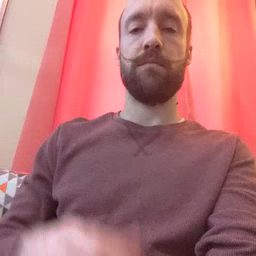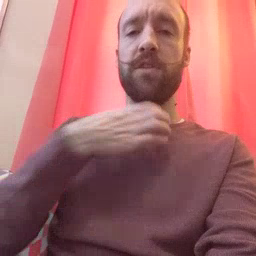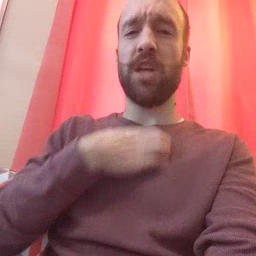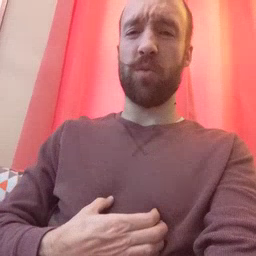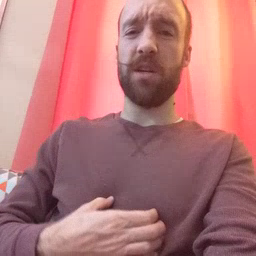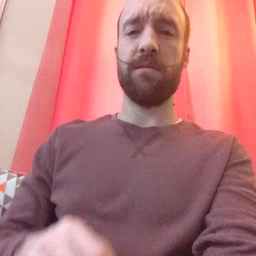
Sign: hungry